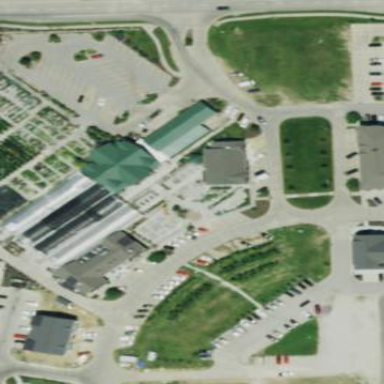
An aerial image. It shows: Retail building that houses garden center shop.